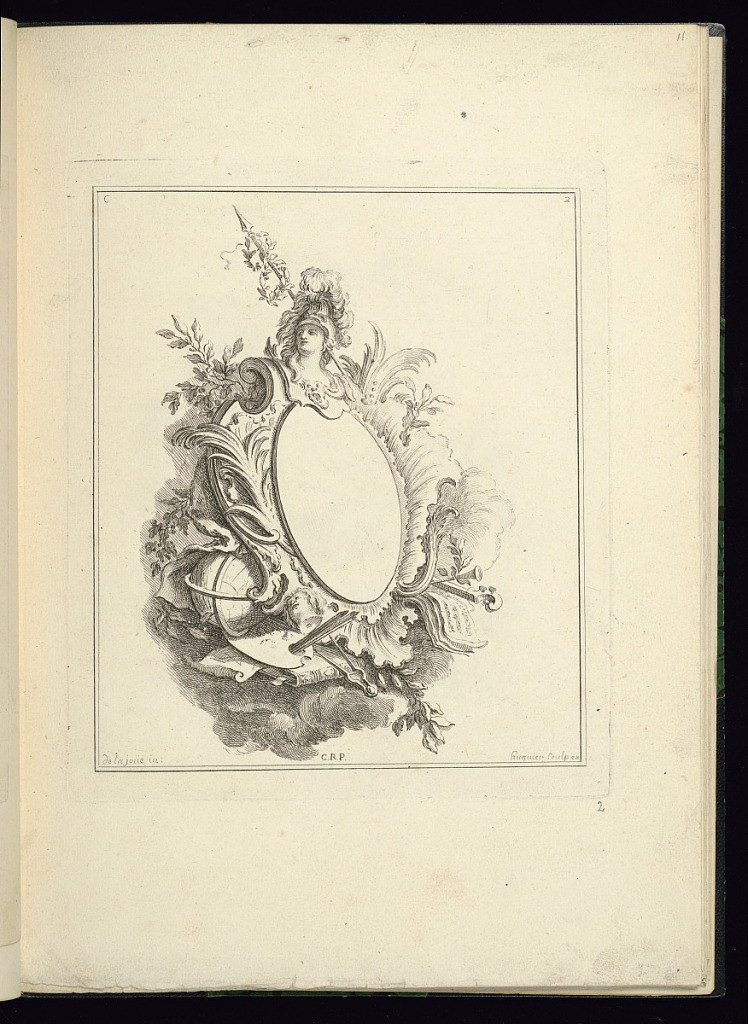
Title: Design for a Cartouche Representing the Liberal Arts
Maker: Jacques de Lajoüe, French, 1687–1761
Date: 1740
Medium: Engraving on white laid paper
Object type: Print
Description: Cartouche surmounted with head of Minerva and decorated with elements representing the liberal arts: a palette (painting); a horn, string instruments, sheets of music (music); a globe (geography); and an architect's implement (architecture).